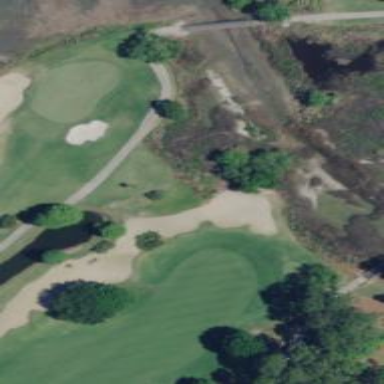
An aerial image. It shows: Sandy area is golf bunker.